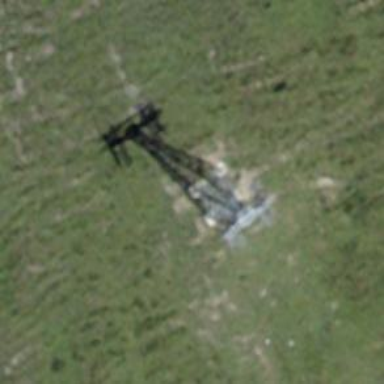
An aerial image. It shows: Pylon used for aerialway.